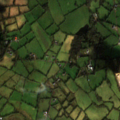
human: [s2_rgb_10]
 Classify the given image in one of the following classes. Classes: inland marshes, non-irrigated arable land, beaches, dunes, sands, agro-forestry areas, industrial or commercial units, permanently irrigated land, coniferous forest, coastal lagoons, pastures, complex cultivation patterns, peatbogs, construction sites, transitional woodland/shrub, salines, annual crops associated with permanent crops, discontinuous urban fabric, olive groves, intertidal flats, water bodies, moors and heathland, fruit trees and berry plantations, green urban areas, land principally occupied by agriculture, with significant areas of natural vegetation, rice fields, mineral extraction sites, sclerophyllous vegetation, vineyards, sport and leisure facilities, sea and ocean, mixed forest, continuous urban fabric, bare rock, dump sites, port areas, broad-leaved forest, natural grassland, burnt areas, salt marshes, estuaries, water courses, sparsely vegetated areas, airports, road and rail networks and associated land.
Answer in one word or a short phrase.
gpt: pastures